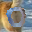
Label: 0